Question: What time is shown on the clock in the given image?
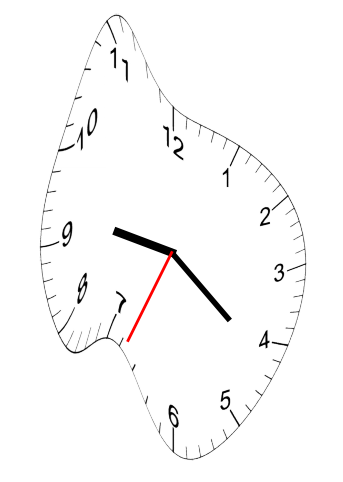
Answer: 09:21:34